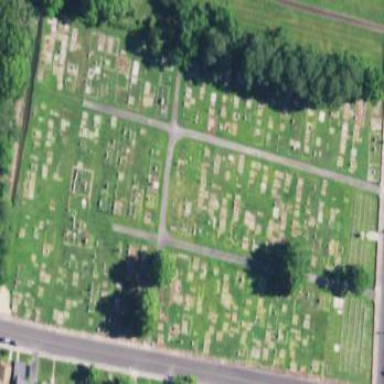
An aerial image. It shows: Cemetery.